Question: I'm having a major problem here and I'm running out of options. I hope someone can help me.
I have a link (script Number 1) that loads a html file (single-project.html) in a div after it is clicked. I'm using jQuery (script Number 2).
Here a picture for more clearness
>
'''
$('#rex').ready(function() {
var url="genredetail.php";
var activitydetail = sessionStorage.activitydetail;
$.getJSON(url,function(json){
$.each(json.genredetail,function(i,item){
if(item.name == activitydetail){
$('<p class="excerpt">' + item.beschreibung3 + '</p>').appendTo('#rex');
}
});
});
});
'''
script Number 2
'''
$('#betriebe').on('click', '.ajax-portfolio', function() {
var url = $(this).attr("href");
$('.close-ajaxWrapper').css("background-color","white");
$('.close-ajax img').tooltip();
$('html, body').animate({scrollTop: ($('#div1').offset().top - 100)},'slow', function(){
$('#div1').load(url + ' #transmitter', function (){
$('.gallery').slideDown("slow");});
$('a.close-ajax').click(function(){
$('.close-ajax img').tooltip('hide')
$('.close-ajaxWrapper').css("background-color","transparent");
$('div#filters').slideDown(1000, function(){
$('div#div1').empty();
});
$('html, body').animate({scrollTop: ($('#div1').offset().top - 0)});
return false;
});//End: click()
});
return false;
});
'''
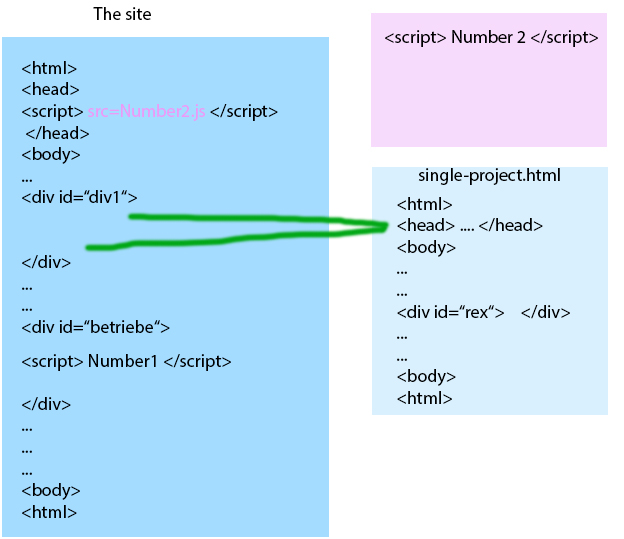
Answer: You are using '$.load' to insert a document fragment. By design, this will NOT execute javascript. You can read the documentation about loading Page Fragments and Script Execution in the <URL>
Either, you include the contents of script 3 to be within the '$.load' callback of script 2, or you put script 3 in a seperate file and execute it with <URL>, right after you have loaded the HTML fragment.
I think the first option is conceptually simpler to understand so you should try this:
'''
$('#betriebe').on('click', '.ajax-portfolio', function() {
var url = $(this).attr("href");
$('.close-ajaxWrapper').css("background-color","white");
$('.close-ajax img').tooltip();
$('html, body').animate({scrollTop: ($('#div1').offset().top - 100)},'slow', function(){
$('#div1').load(url + ' #transmitter', function (){
// this gets executed as soon as the document fragment
// has been loaded and inserted
$('.gallery').slideDown("slow");
var url="genredetail.php";
var activitydetail = sessionStorage.activitydetail;
$.getJSON(url, function(json){
$.each(json.genredetail, function(i,item){
if (item.name == activitydetail){
$('<p class="excerpt">' + item.beschreibung3 + '</p>').appendTo('#rex');
}
}); // end $.each
}); // end $.getJSON
}); // end $.load
$('a.close-ajax').click(function(){
$('.close-ajax img').tooltip('hide')
$('.close-ajaxWrapper').css("background-color","transparent");
$('div#filters').slideDown(1000, function(){
$('div#div1').empty();
});
$('html, body').animate({scrollTop: ($('#div1').offset().top - 0)});
return false;
}); // end: click a.close-ajax
}); // end: animate
return false;
});// end: click .ajax-portfolio
'''